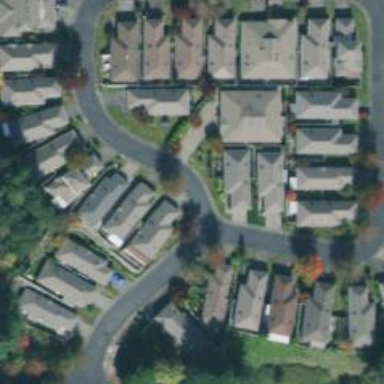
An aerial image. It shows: Residential area within neighborhood.